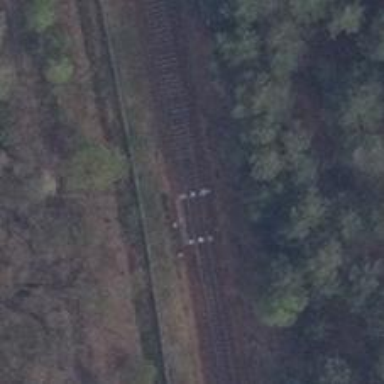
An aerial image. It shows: Railway track.